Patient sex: M
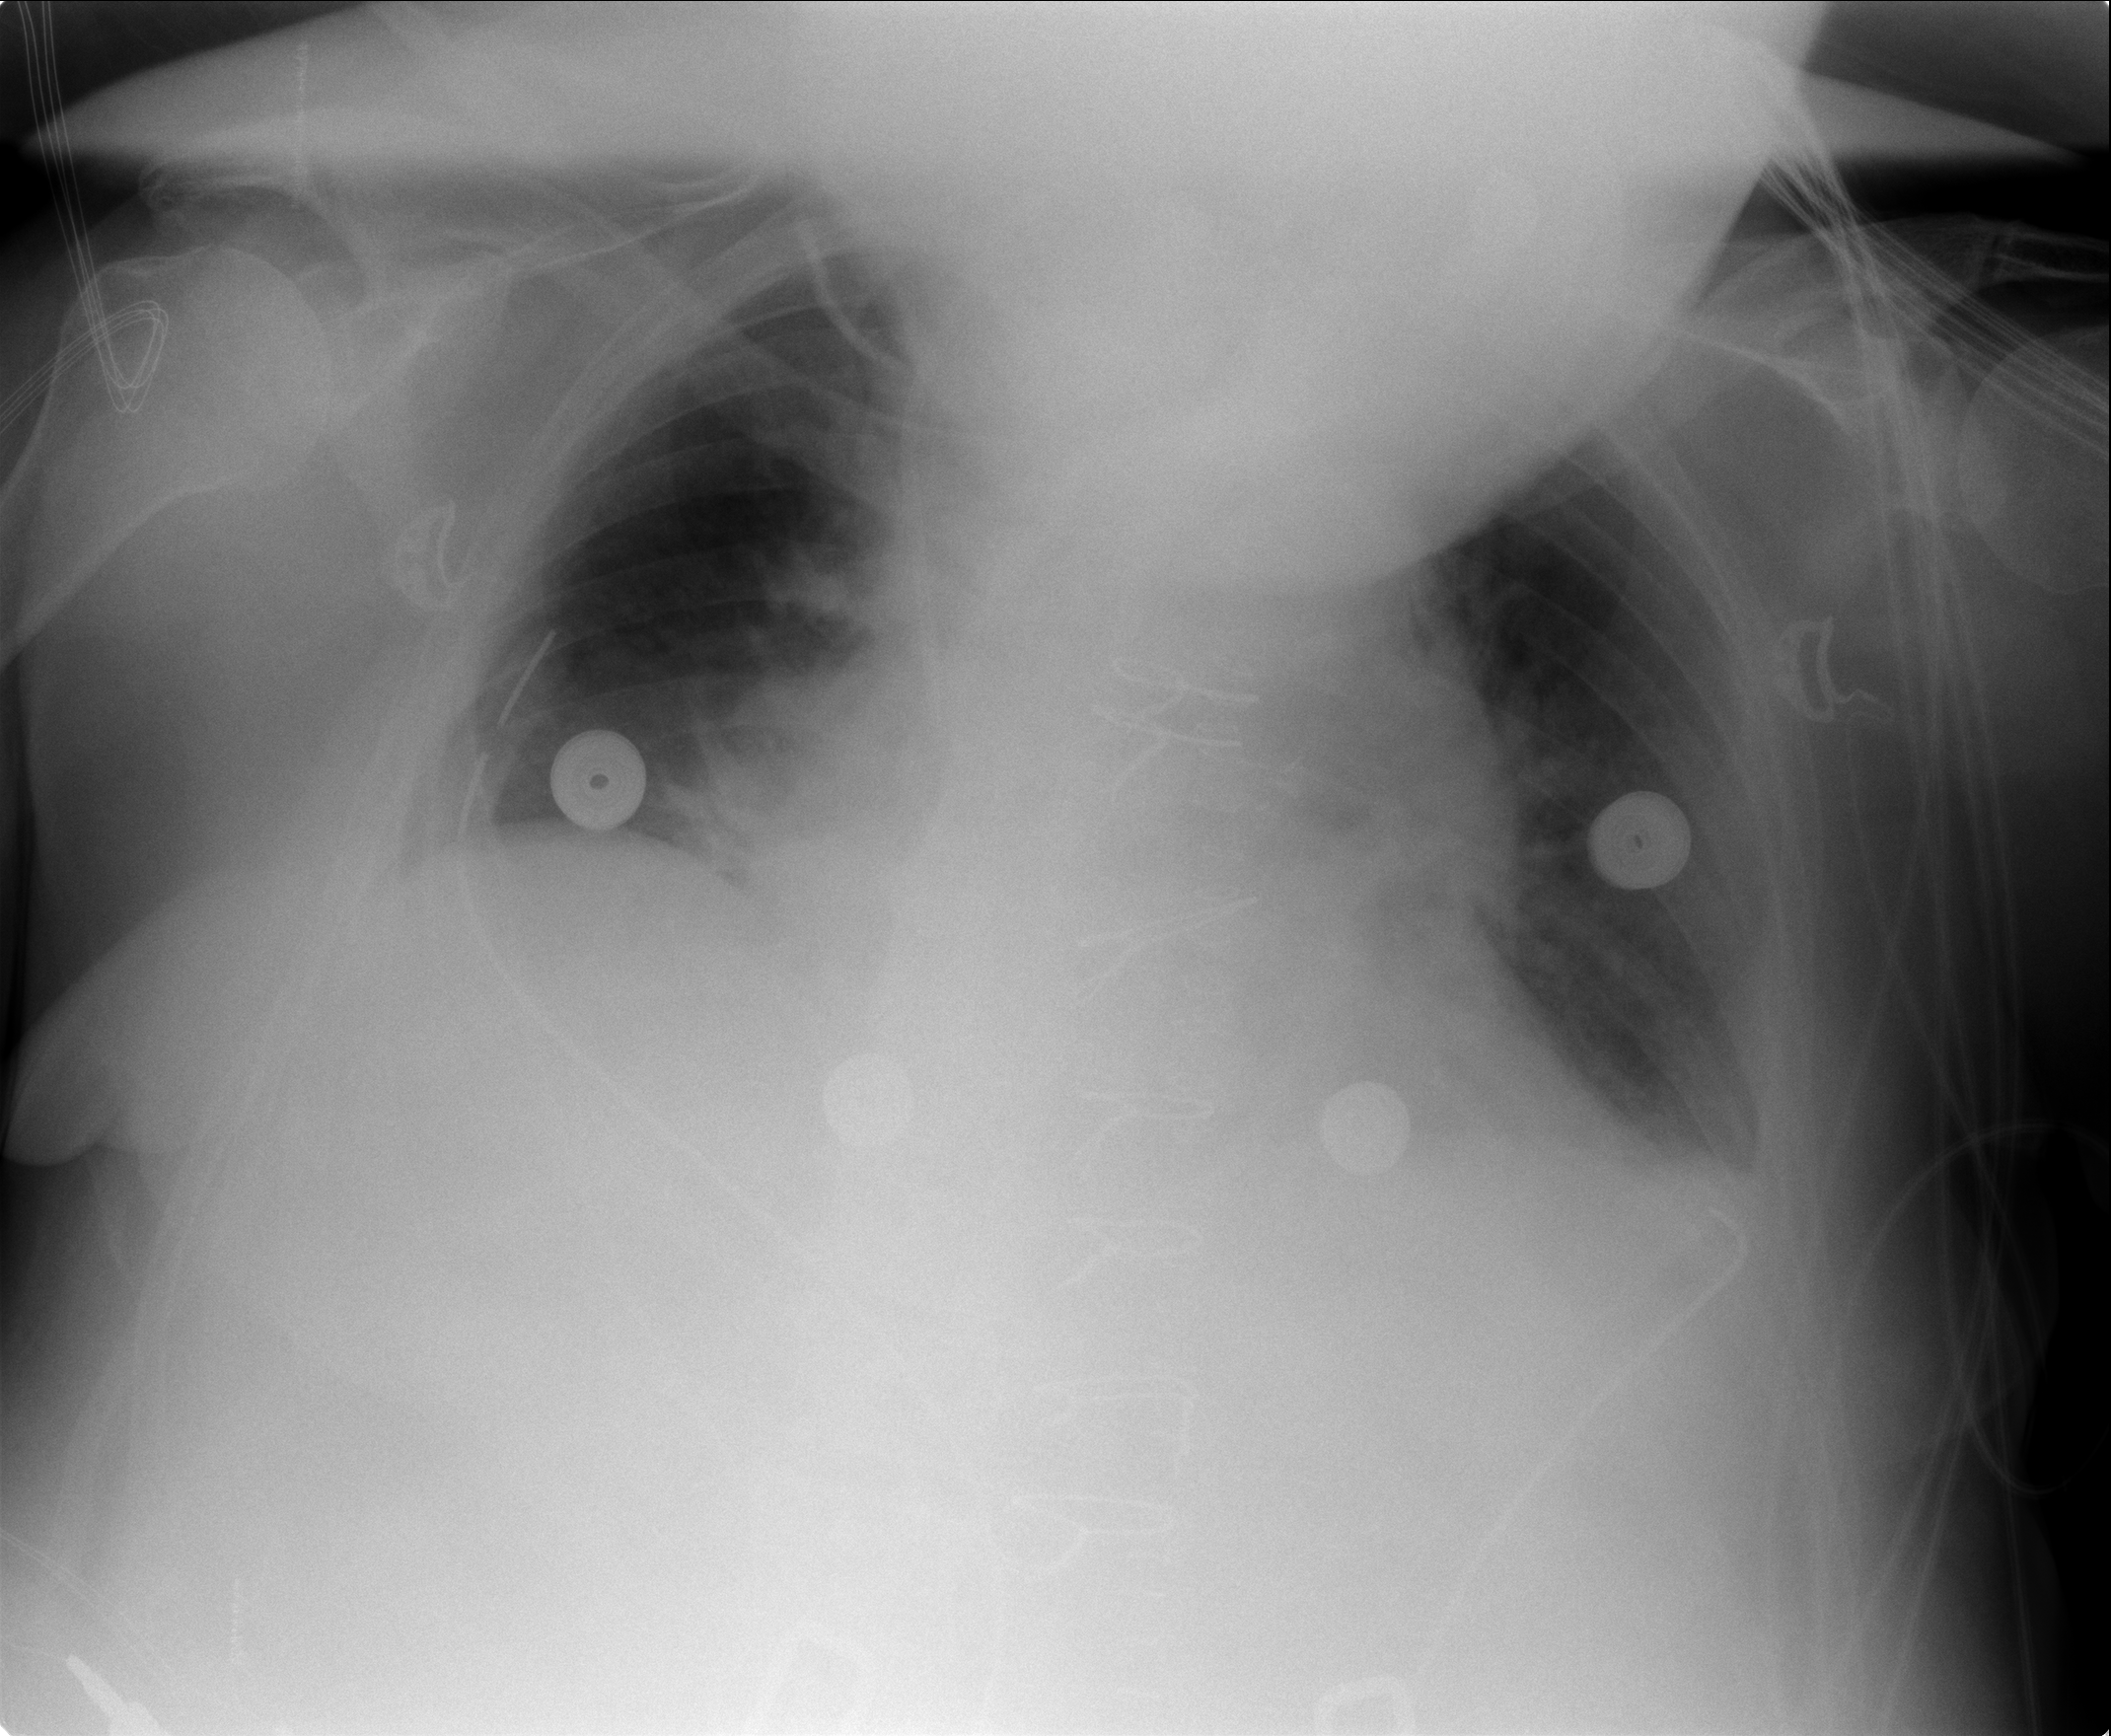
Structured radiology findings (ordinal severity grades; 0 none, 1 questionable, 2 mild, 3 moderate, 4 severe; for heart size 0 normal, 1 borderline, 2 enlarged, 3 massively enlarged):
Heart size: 2
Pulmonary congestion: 2
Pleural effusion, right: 1
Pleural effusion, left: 1
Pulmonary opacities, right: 0
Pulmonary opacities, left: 0
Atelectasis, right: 2
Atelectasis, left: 2